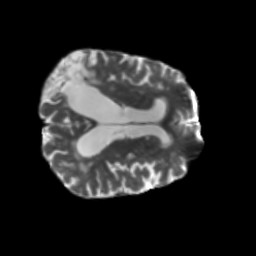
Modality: T2w
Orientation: axial
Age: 66
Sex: female
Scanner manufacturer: siemens
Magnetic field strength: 3 T
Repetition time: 5.47 s
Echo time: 0.0854 s